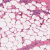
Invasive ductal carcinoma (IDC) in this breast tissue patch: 0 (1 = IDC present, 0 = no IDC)